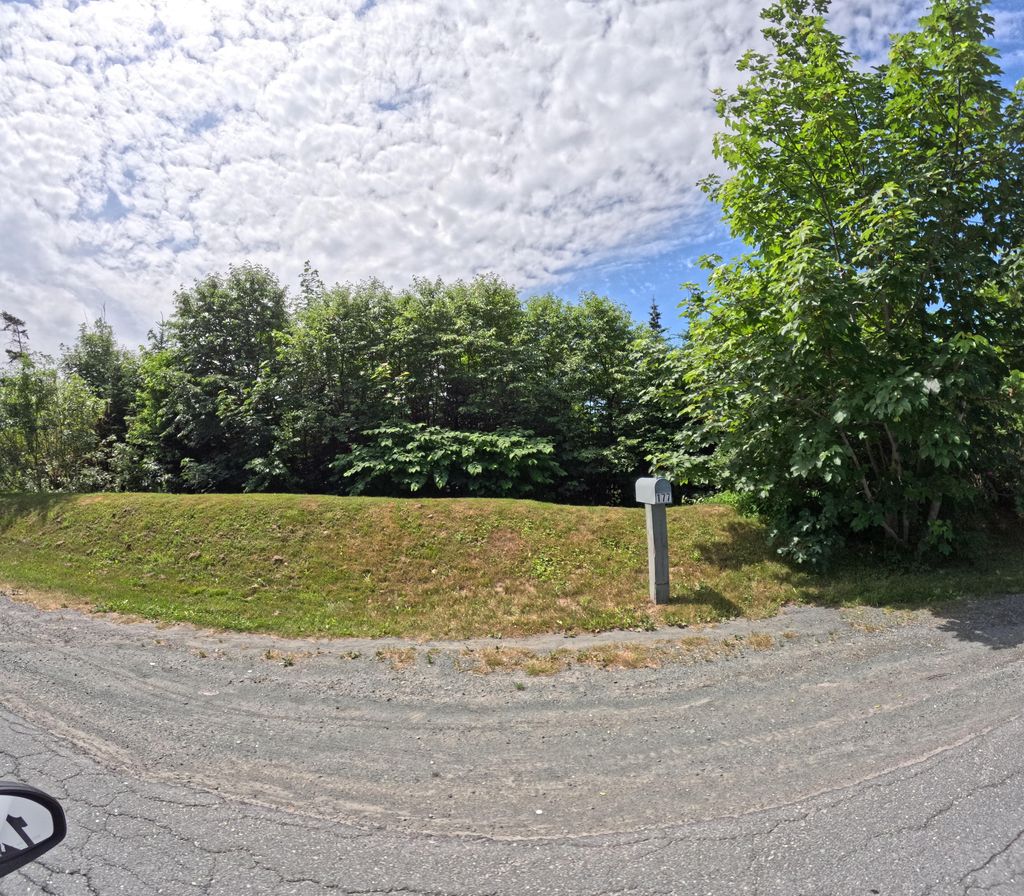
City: st_johns